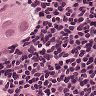
Metastatic tissue present: yes